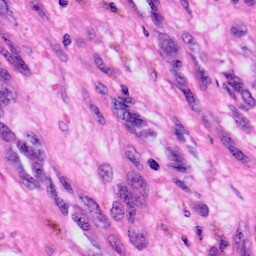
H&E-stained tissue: Skin